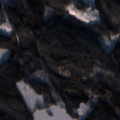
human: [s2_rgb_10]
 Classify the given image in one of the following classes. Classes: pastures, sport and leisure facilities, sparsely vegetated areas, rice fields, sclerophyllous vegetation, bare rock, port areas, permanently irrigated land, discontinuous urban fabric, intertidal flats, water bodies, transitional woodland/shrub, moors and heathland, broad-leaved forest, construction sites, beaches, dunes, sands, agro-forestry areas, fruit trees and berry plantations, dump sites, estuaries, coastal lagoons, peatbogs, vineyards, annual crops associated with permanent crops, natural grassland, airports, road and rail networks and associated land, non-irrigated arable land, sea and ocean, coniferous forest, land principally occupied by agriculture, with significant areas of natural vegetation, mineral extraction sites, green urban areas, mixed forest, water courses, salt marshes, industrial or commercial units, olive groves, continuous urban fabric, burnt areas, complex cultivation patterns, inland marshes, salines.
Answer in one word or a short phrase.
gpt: coniferous forest, mixed forest, water bodies